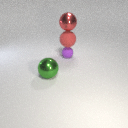
large red metal sphere above large red rubber sphere